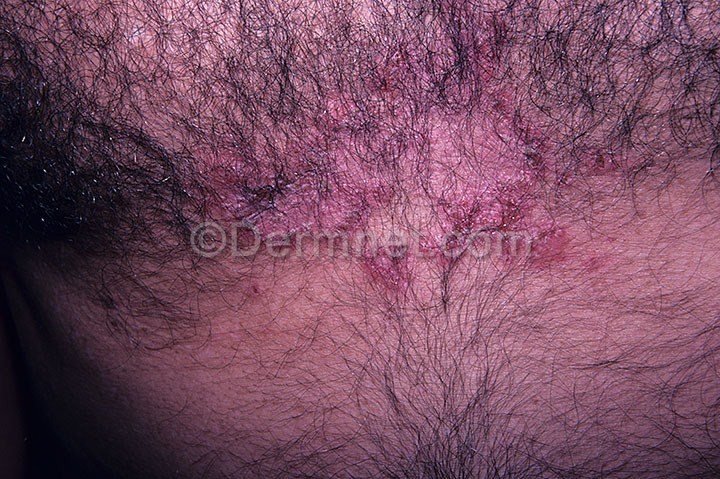
Disease: Bullous Disease Photos